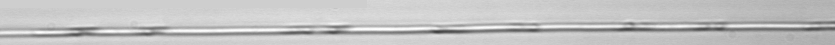
Label: Leptocylindrus